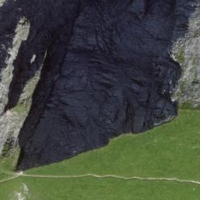
EUNIS habitat code: 48
Species observed at this site:
Pseudochorthippus parallelus
Omocestus viridulus
Euthystira brachyptera